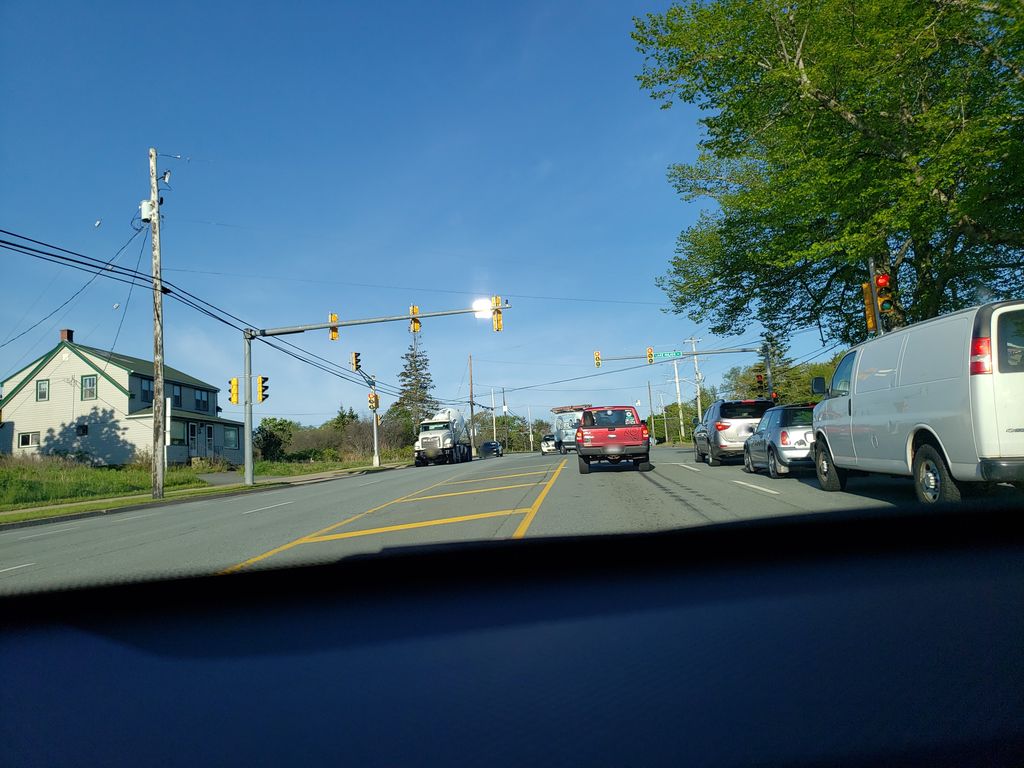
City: halifax